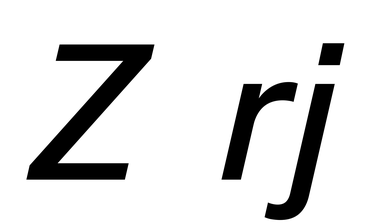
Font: InstrumentSans-Italic_Medium_Italic